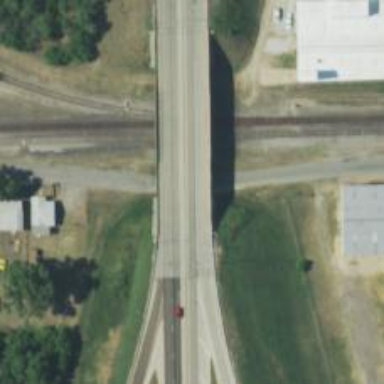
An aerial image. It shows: Primary highway bridge designed as expressway.